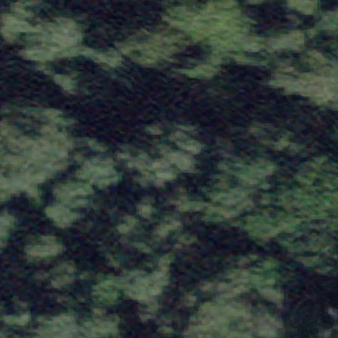
Label: other